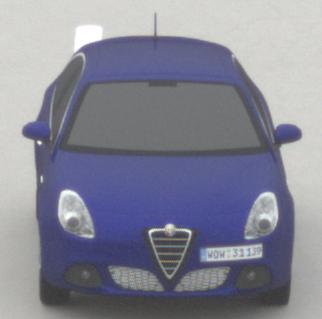
Make: Alfa Romeo
Model: Giulietta 1.4 TB 16V
Detailed model: Giulietta (940)
Model produced from: 2010/05
Model produced until: 2013/03
Doors: 5
Color: blue
Road condition: dry road
Daytime: morning or afternoon
Contrast: low contrast